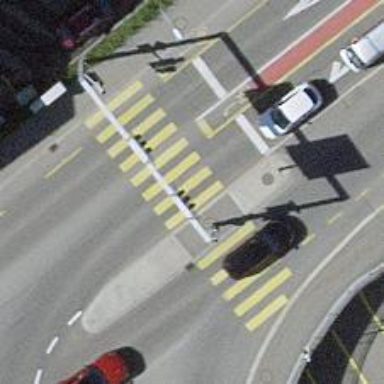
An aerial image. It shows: Road crossing with traffic signals.